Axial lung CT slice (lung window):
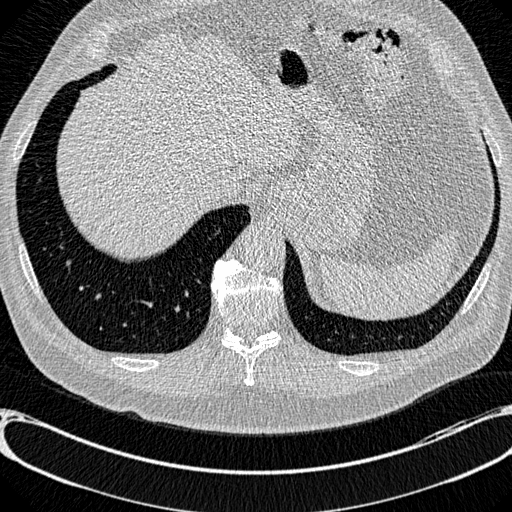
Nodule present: no